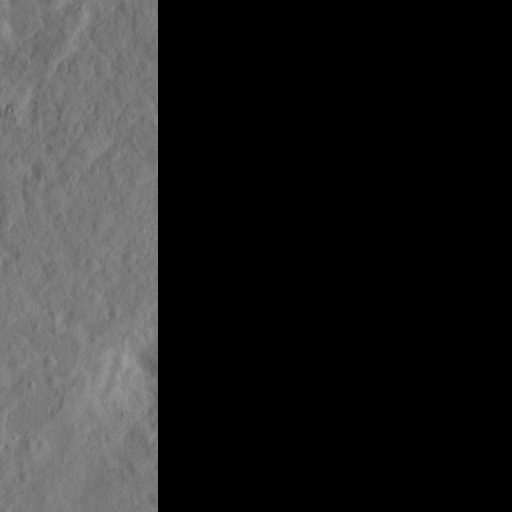
Classes present: Background, Cone